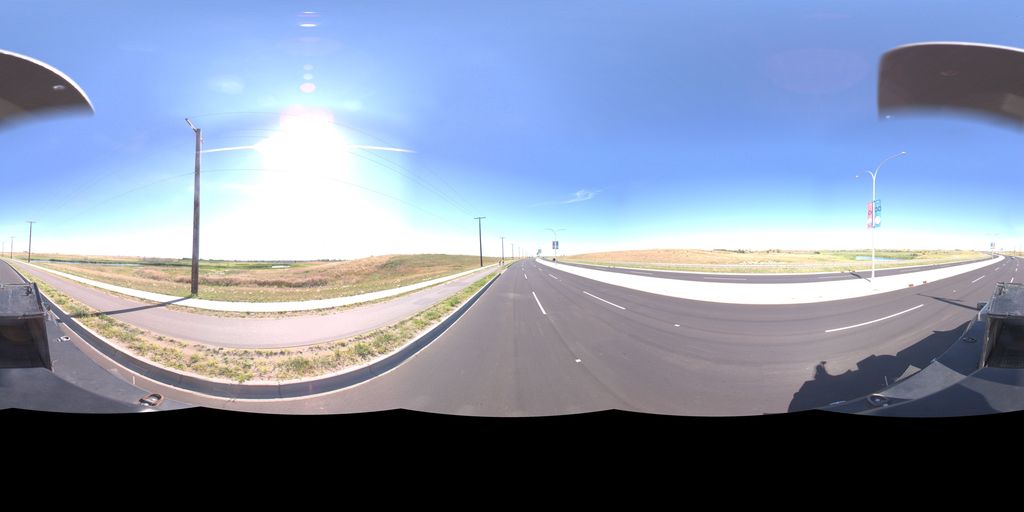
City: saskatoon